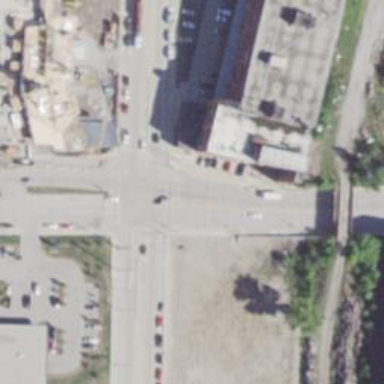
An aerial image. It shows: Footway crossing.